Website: apple
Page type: customer-info-address
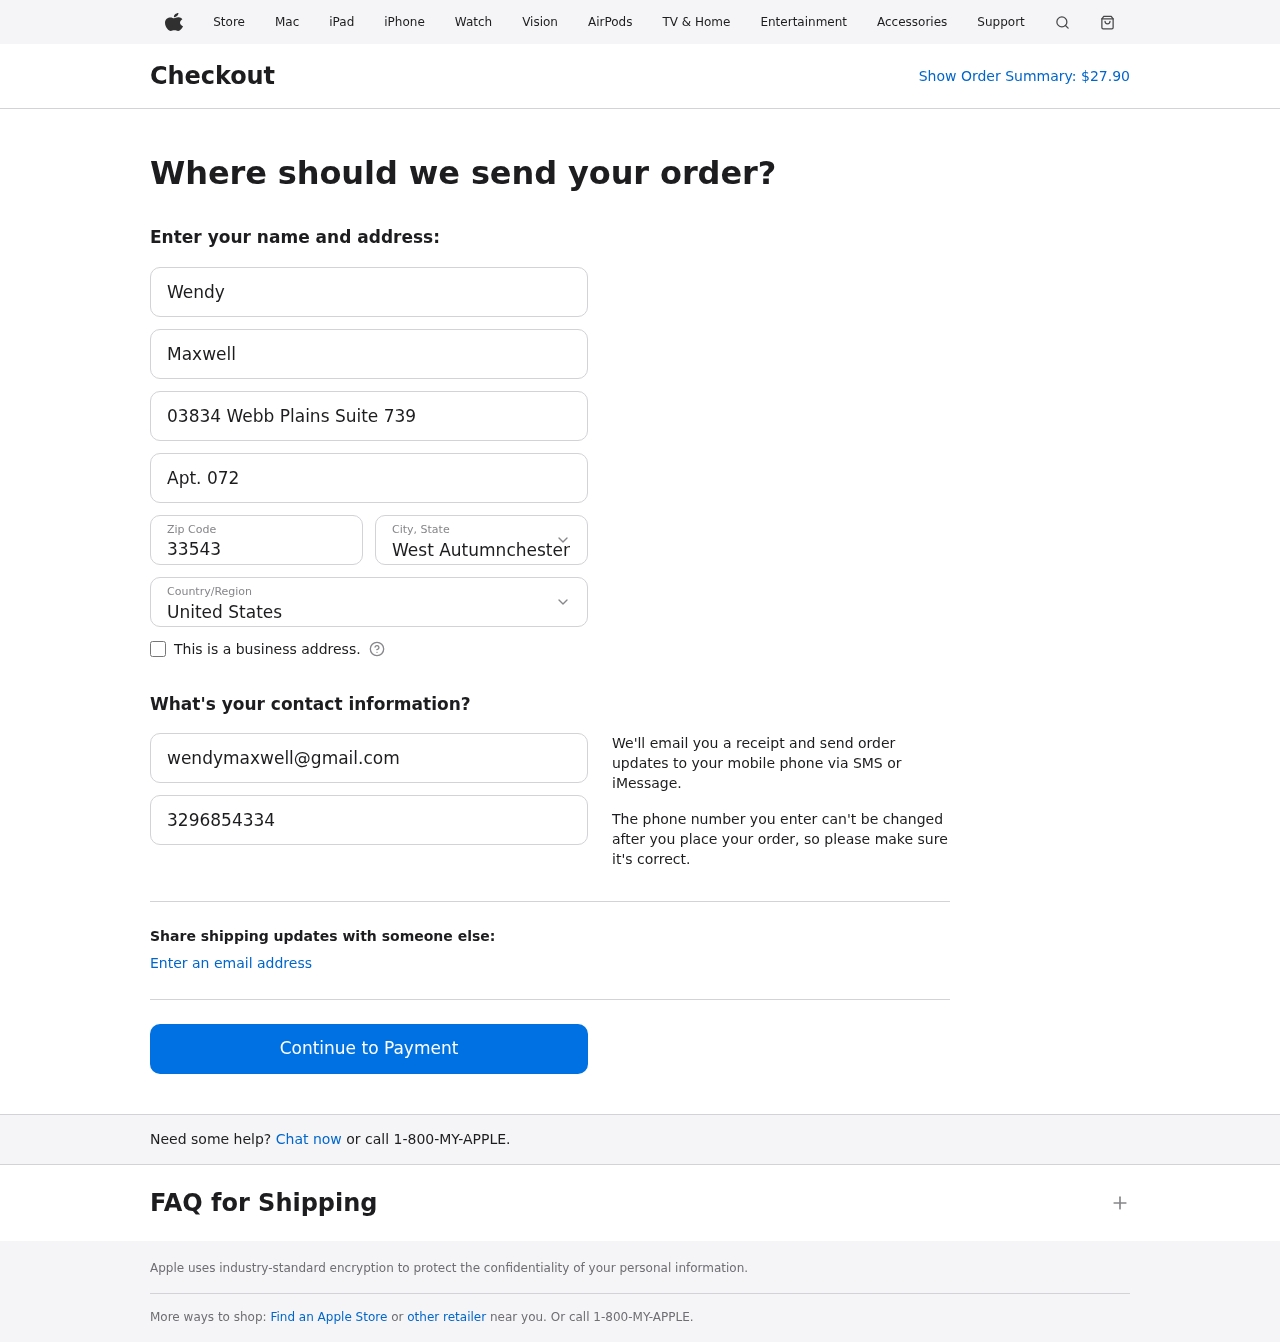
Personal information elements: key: PII_CITY_STATE
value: West Autumnchester, MH
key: PII_COUNTRY
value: United States
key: PII_EMAIL
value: wendymaxwell@gmail.com
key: PII_FIRSTNAME
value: Wendy
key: PII_LASTNAME
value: Maxwell
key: PII_PHONE
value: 3296854334
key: PII_POSTCODE
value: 33543
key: PII_STREET
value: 03834 Webb Plains Suite 739
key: PII_STREET2
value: Apt. 072
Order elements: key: ORDER_TOTAL
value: $27.90